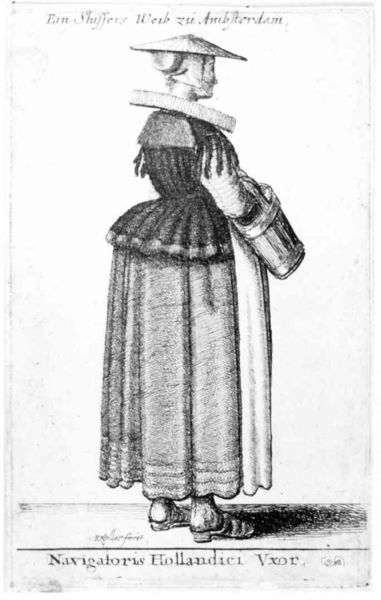
Titel: Navigatoris Hollandici Vxor
Künstler: Wenzel Hollar
Standort: Karlsruhe
Institution: Staatliche Kunsthalle Karlsruhe
Schlagwörter: kopf, schatten, weiß, frau, holz, hut, kleid, profil, rücken, schwarz, skizze, zeichnung, dame, tuch, haube, mode, rock, jacke, arm, band, bluse, falten, gesicht, kleidung, kragen, mensch, stehen, halskrause, holland, niederlande, porträt, figur, fransen, kostüm, stoff, person, schulter, fell, kopfbedeckung, schürze, taille, dutt, magd, rückenansicht, schrift, ansicht, mieder, schuhe, studie, schiffer, grafik, dick, weib, weiber, korb, deutsch, rüschen, schoß, chinesin, heimat, linie, kohle, hinten, asien, druck, druckgraphik, lithographie, schwarz-weiß, druckgrafik, radierung, stich, text, strich, kittel, bleistift, niederländisch, tasche, ehefrau, schuh, kunst, krause, tracht, china, zuber, rückansicht, pantoffel, gut, schultertuch, mittelalter, holländisch, absatz, eimer, kupferstich, bändel, amsterdam, amsterdamm, holzschuhe, glocks, schwaz, latein, expresionismus, seriendruck, chinese, druk, stöckel, arbeiterin, asiatin, krob, kor, klamotten, holländerin, pantoletten, schifer, schrift#, eiemr, vxor, fischerfrau, zeichnung tracht holländisch, schiffersfrau, neuklassizistisch, navigatoris hollandici vxor